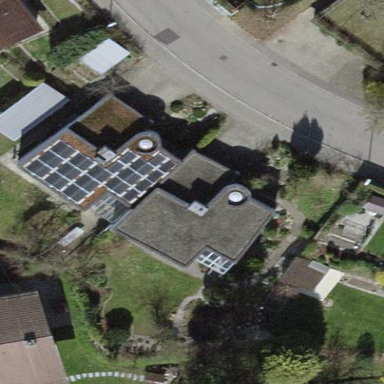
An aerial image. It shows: Flat-roofed semi-detached house.